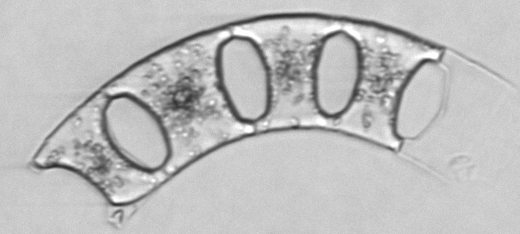
Label: Eucampia